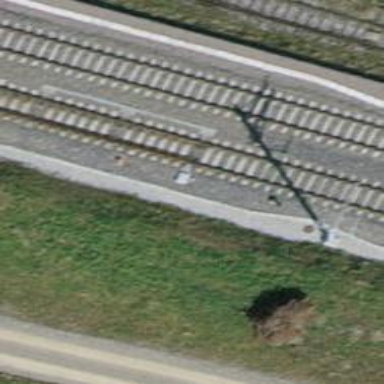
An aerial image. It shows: Railway switch.